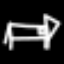
Label: bed